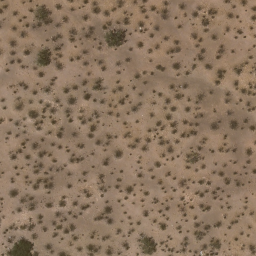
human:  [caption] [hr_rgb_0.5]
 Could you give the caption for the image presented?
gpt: Lots of plants scattered on the ground. .

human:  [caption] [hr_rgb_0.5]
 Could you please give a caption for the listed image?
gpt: There are some grey plants scattered on the ground .

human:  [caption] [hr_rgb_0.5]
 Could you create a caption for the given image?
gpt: Lots of plants scattered in the loess ground. .

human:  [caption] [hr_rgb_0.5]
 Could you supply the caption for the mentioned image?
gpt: This is a chaparral .

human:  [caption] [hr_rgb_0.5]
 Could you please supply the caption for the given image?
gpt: Some grey plants are scattered in the loess ground .